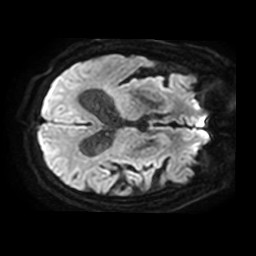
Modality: TRACE
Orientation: axial
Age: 73
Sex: male
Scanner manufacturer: philips
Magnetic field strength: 3 T
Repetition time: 4.27 s
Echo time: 0.06104 s